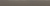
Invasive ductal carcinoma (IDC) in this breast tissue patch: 0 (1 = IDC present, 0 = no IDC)